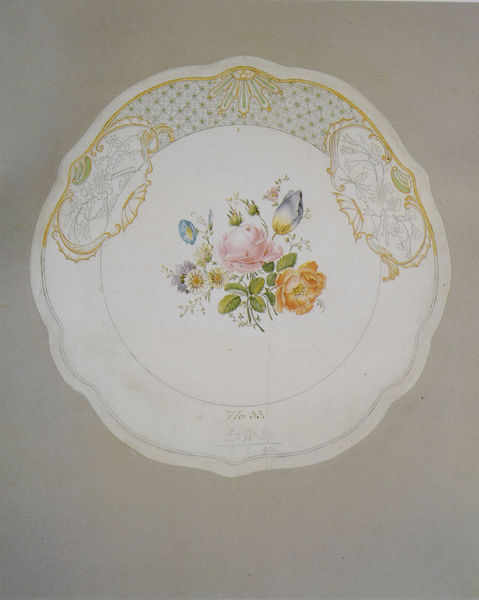
Titel: Entwurf für einen Wandteller (Blumenbukett mit Rose)
Künstler: Georg Friedrich Kersting
Standort: Meißen
Institution: VEB Staatliche Porzellanmanufaktur
Schlagwörter: blau, blätter, weiß, gelb, grün, ocker, blume, blumen, braun, bunt, grau, mitte, orange, schmuck, skizze, blüte, blüten, rose, rosen, malerei, muster, ornament, barock, schale, teller, signatur, spiegel, gräser, sonne, gold, blatt, rokoko, rosa, zart, rund, umrandung, keramik, farbig, schrift, fahne, farben, lila, violett, rand, dekoration, essen, dekor, floral, verzierung, stil, bemalt, blumenstrauss, strauß, foto, bögen, punkte, blütenblätter, tulpe, stile, penis, motiv, porzellan, strahlen, form, mohn, stengel, geschirr, service, monogramm, schwerter, punkt, strahl, entwurf, kunst, schmetterling, unvollendet, böau, hagebutte, knospen, veilchen, manufaktur, schmetterlinge, dresden, goldrand, meissen, porzelan, asymetrie, bemalung, blumenmotiv, boukett, durchbruch, geschweift, gänseblümchen, inventarnummer, mittelfeld, nymphenburg, tellerrand, tpdr, zierrand, planze, porzellanteller, roe, margerite, handgemalt, eingravierung, feilchen, hess, kpm, handmalerei, speißen, m, bloemen, hes, blumeornament, blumerahmen